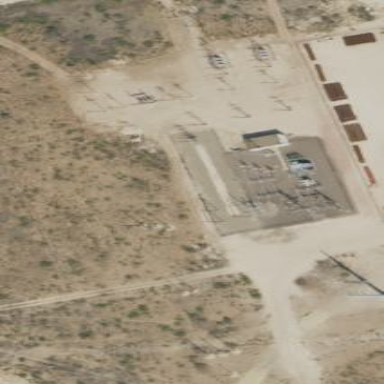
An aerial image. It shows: Industrial substation surrounded by fence.